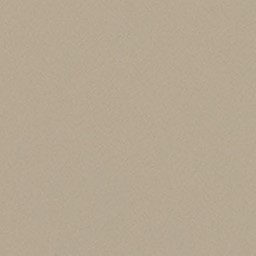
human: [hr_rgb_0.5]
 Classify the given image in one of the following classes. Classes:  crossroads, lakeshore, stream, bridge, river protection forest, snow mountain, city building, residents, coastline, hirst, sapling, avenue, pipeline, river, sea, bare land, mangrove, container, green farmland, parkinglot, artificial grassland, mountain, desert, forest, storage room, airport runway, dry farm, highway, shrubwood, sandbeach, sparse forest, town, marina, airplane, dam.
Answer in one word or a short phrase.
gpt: desert